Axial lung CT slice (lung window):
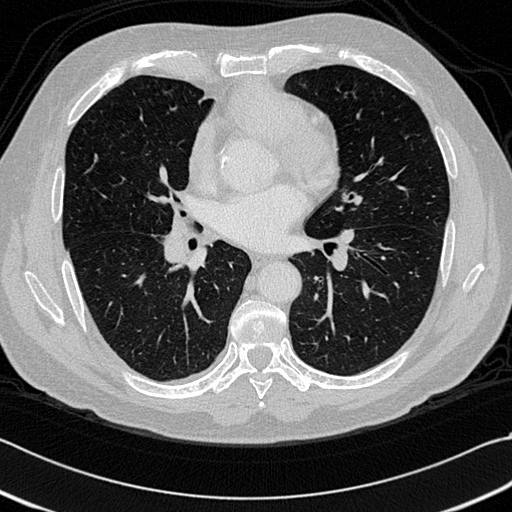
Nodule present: no